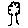
Label: tree